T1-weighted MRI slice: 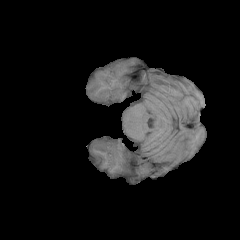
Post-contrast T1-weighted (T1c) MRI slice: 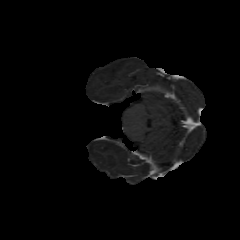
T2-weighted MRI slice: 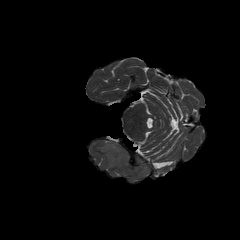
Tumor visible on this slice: yes